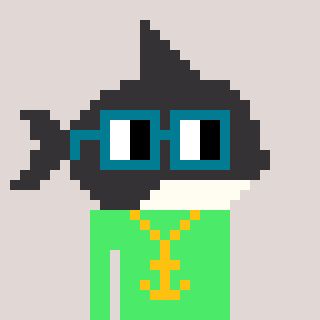
a pixel art character with square dark green glasses, a orca-shaped head and a teal-colored body on a warm background